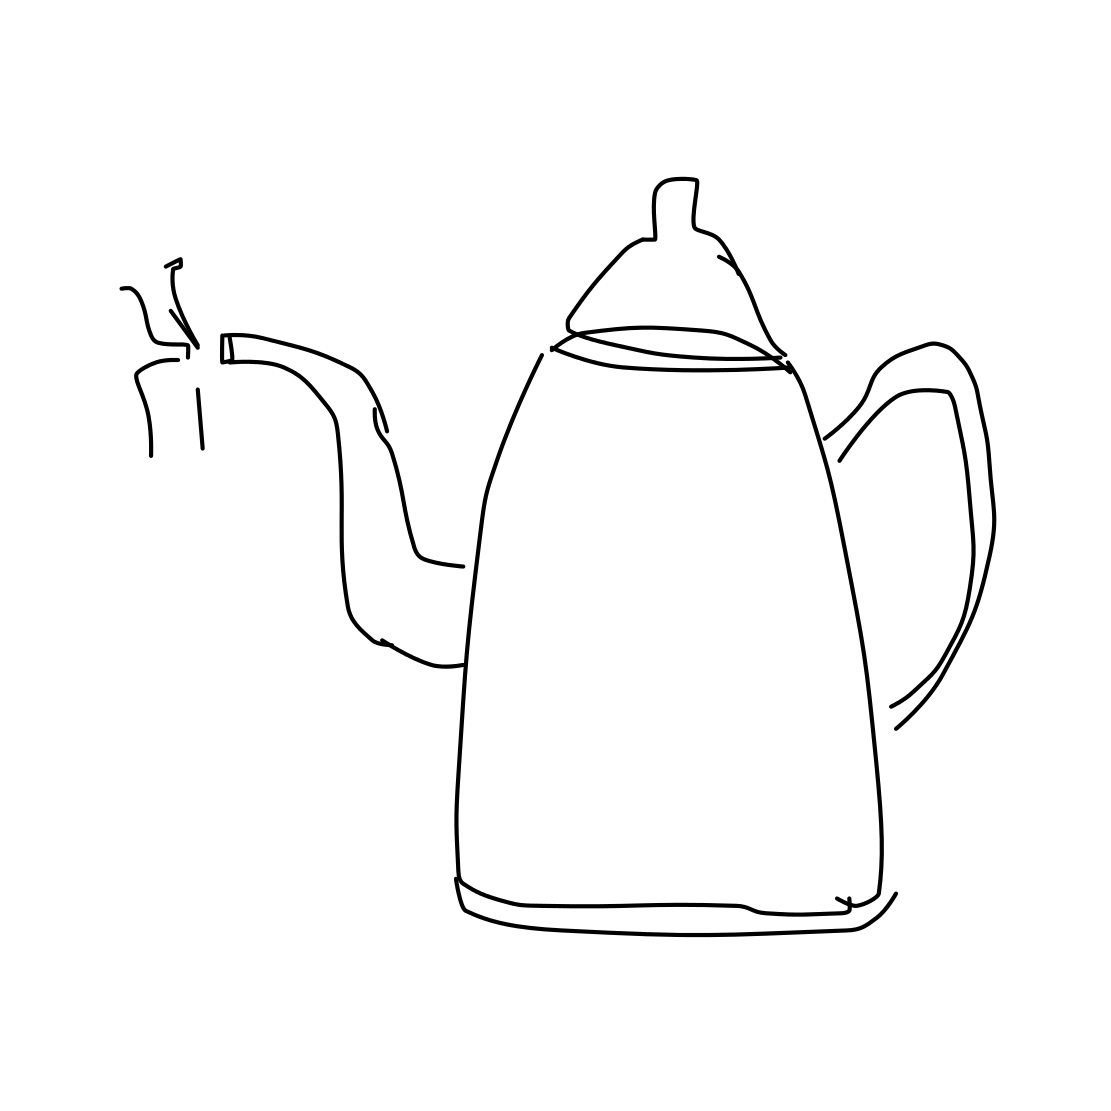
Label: teapot